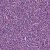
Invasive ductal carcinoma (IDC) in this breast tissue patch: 1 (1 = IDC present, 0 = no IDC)